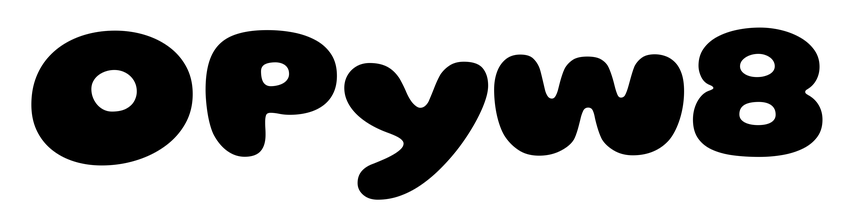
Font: Gluten_ExtraBold